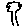
Label: tree